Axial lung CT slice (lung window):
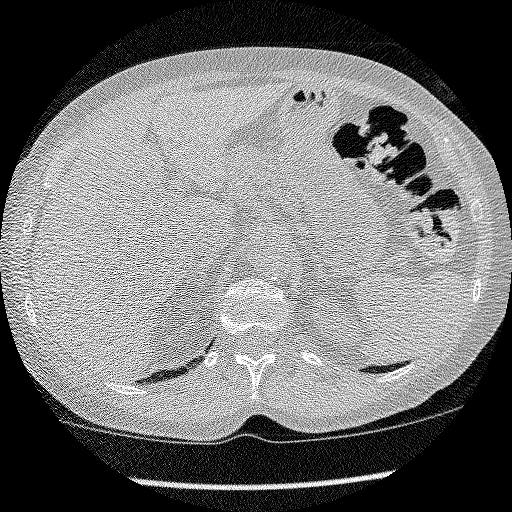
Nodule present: no